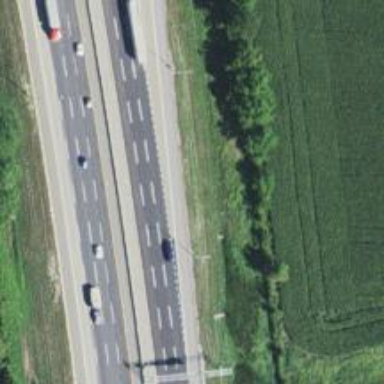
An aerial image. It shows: Motorway junction.